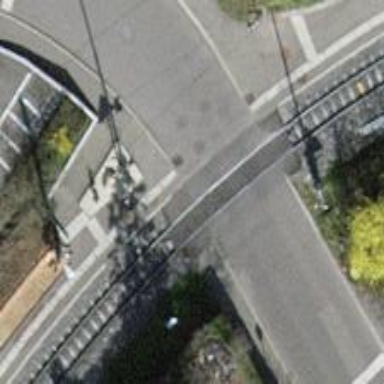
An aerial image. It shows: Full barrier level crossing along the railway.